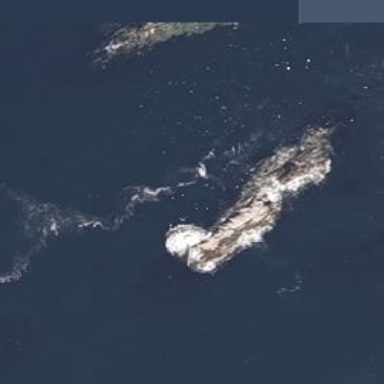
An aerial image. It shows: Islet along the coastline.